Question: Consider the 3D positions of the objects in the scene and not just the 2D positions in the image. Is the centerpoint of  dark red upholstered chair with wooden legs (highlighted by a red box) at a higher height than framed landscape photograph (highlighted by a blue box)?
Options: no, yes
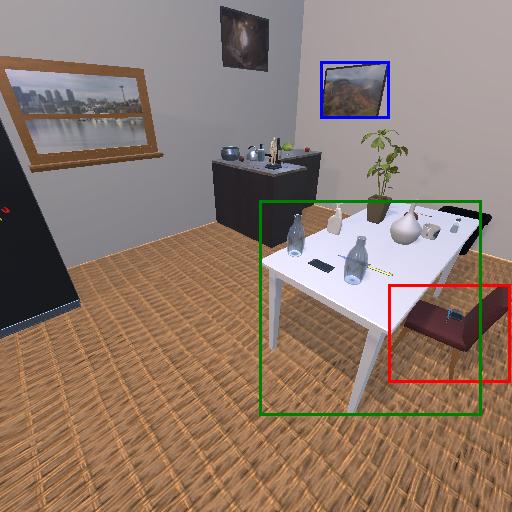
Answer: no